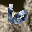
Label: 6